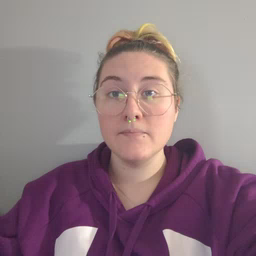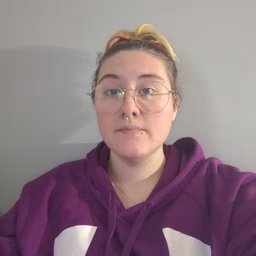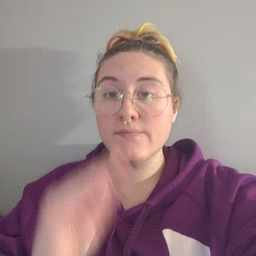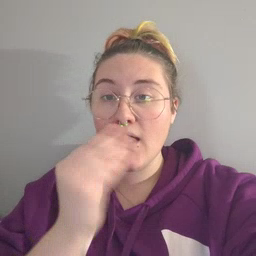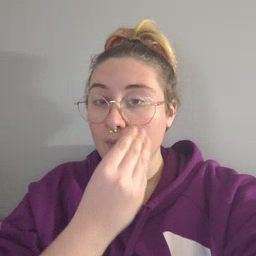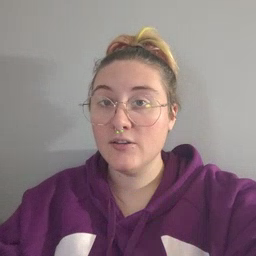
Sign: flower